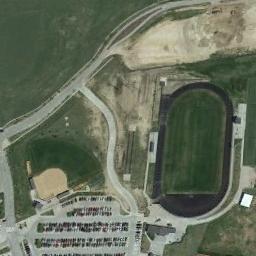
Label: ground_track_field